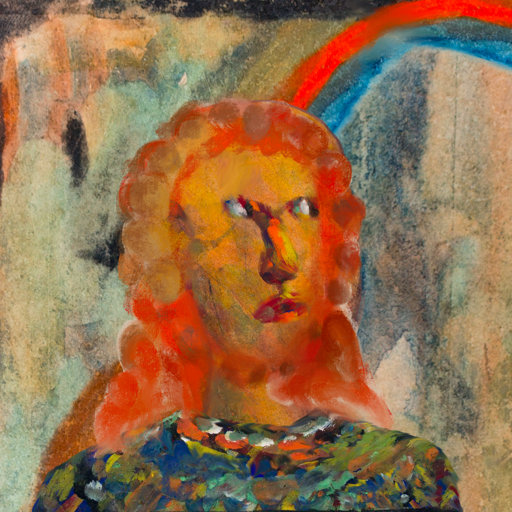
Background: Childish, Head And Neck Side: Gypsy_Mother, Face Side: An_Impression, Bust: An_Impression, Hair Side: Rupkatha, Head Accessory: Blank, Second Necklace: Blank, Necklace: Blank, Baby: Blank